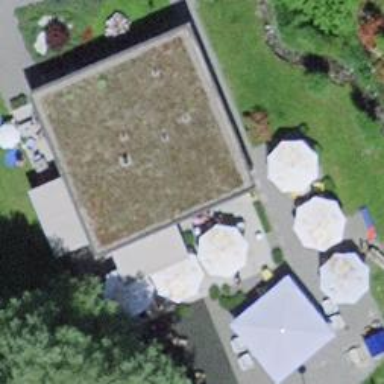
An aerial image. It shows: Restaurant.